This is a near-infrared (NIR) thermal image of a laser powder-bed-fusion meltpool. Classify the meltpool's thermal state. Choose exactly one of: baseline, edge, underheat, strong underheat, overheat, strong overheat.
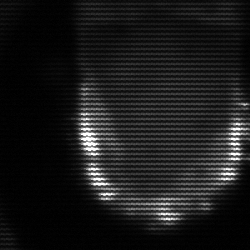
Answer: baseline